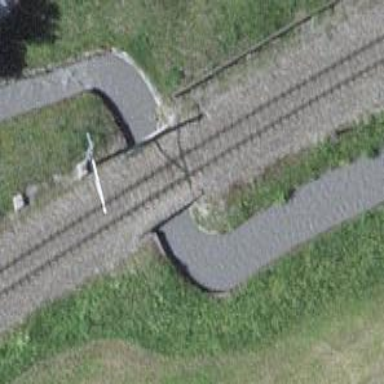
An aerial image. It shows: Narrow-gauge railway bridge with electrified contact lines over single track.